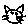
Label: cat